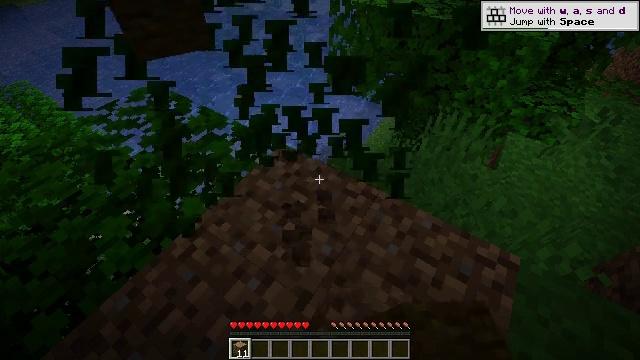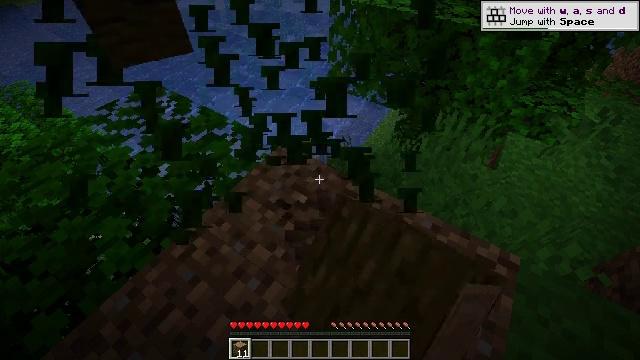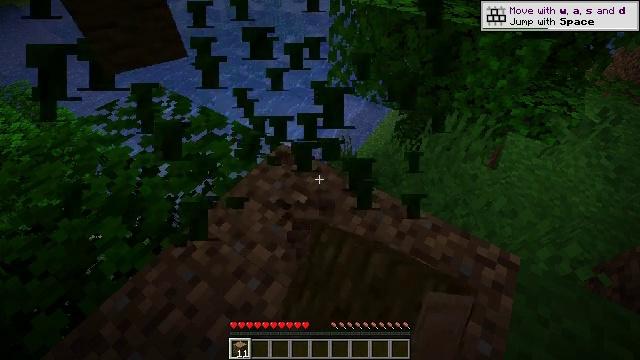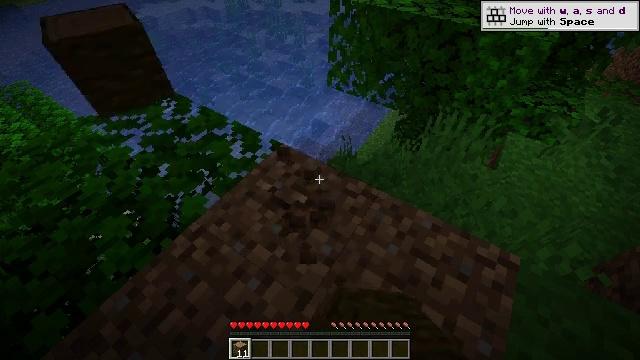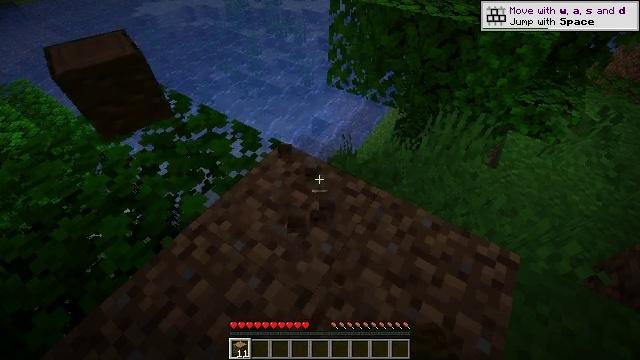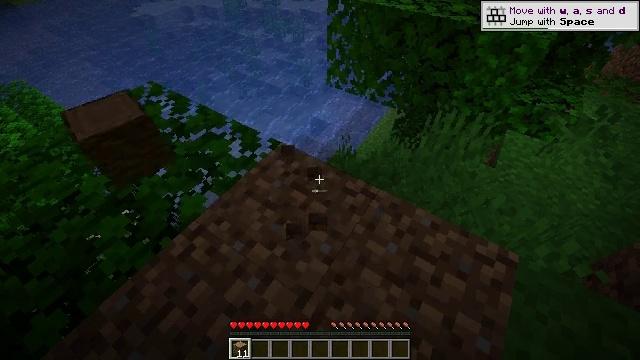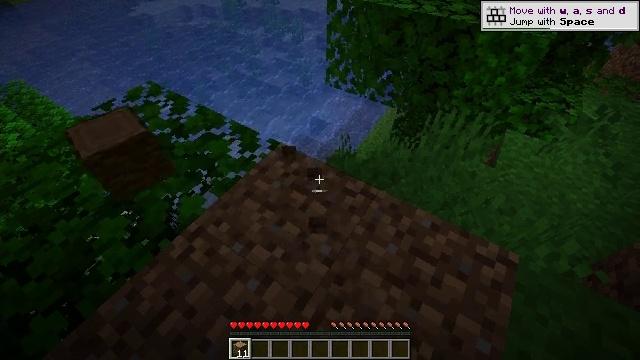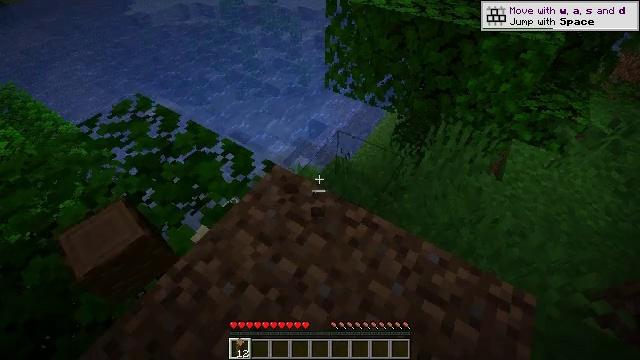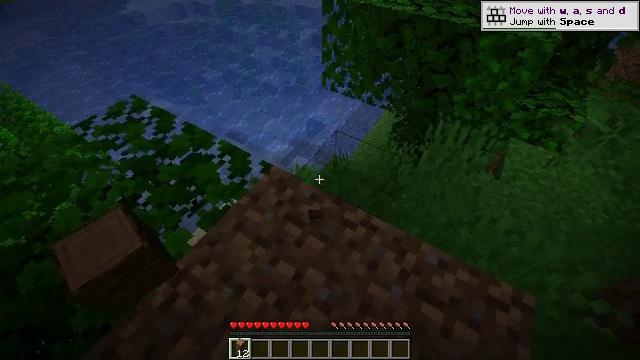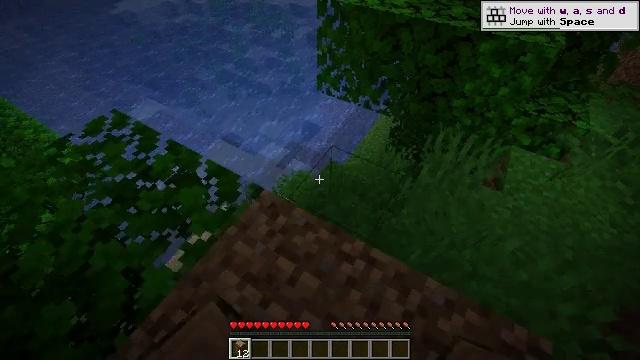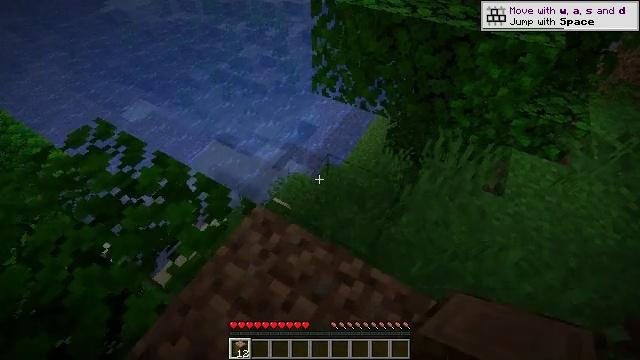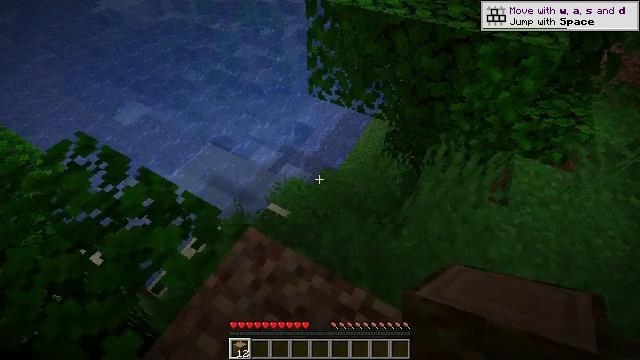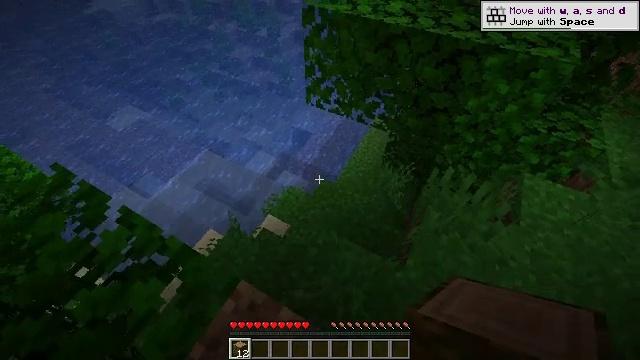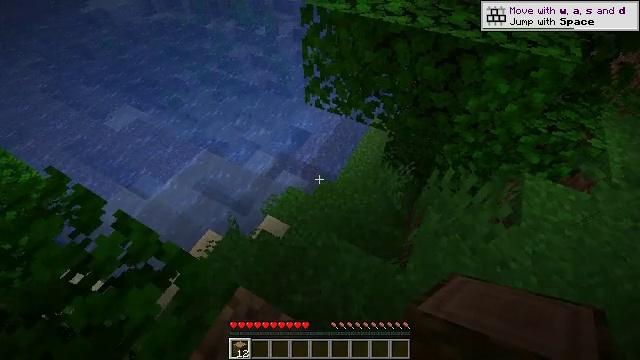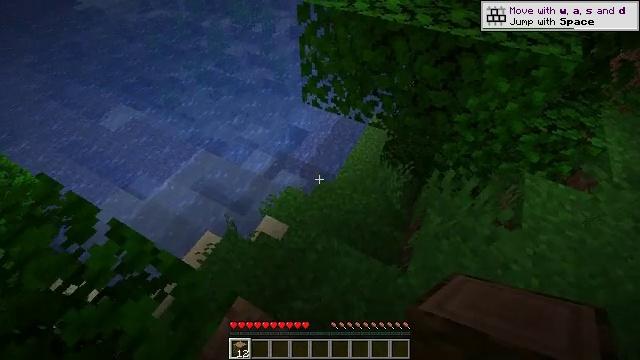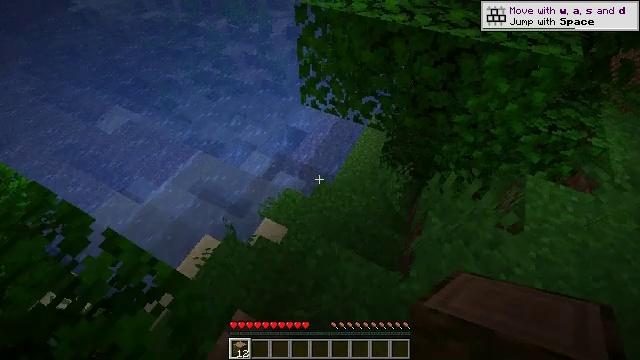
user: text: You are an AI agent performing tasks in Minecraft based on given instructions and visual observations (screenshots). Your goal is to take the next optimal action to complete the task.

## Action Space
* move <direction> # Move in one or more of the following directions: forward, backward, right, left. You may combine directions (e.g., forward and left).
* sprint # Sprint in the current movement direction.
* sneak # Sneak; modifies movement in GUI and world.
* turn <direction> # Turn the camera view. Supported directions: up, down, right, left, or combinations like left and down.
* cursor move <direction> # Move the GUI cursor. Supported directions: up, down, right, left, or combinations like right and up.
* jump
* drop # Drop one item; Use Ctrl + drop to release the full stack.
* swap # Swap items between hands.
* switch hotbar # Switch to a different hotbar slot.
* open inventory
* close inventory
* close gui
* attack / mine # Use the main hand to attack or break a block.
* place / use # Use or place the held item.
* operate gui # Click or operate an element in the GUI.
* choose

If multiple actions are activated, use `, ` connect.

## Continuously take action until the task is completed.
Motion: motion action
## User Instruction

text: Collect the jungle log for building.
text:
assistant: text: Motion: attack / mine
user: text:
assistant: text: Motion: attack / mine
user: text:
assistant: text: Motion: attack / mine
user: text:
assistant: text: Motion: no_op
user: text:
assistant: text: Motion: no_op
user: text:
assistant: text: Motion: move forward
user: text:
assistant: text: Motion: move forward
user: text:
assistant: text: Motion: move forward
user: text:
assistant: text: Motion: move forward, turn right
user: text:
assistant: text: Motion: move forward, turn right
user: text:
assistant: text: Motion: move forward
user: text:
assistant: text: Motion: move forward
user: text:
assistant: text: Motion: no_op
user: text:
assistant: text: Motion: no_op
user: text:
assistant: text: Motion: no_op
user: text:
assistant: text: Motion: turn right
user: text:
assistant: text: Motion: turn right and down
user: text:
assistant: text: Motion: turn right and down
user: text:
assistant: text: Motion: turn right and down
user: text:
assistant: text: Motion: turn right and down
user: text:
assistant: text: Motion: turn right and down
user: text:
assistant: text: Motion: turn right
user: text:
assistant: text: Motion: no_op
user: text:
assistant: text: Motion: no_op
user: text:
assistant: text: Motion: no_op
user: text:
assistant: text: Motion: move right
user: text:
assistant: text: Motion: move right
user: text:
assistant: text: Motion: move right
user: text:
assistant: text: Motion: move right
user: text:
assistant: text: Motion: move right